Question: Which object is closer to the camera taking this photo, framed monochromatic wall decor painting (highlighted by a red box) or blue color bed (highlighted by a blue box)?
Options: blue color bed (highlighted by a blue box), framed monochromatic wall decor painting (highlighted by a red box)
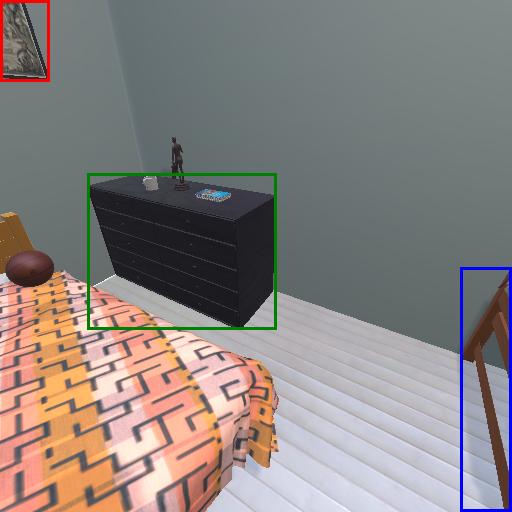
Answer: blue color bed (highlighted by a blue box)